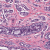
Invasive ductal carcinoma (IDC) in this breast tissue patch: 1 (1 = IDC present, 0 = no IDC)